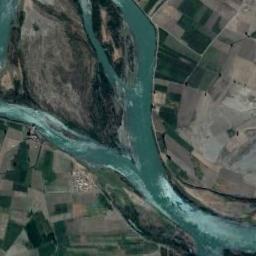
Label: river